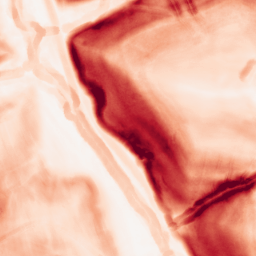
Category: morphological
Decomposition family: morphological_gradient
Decomposition parameters: size: 5
shape: disk
Upsampling method: bilinear
Upsampling parameters: scale: 4
Upsampling scale: 4